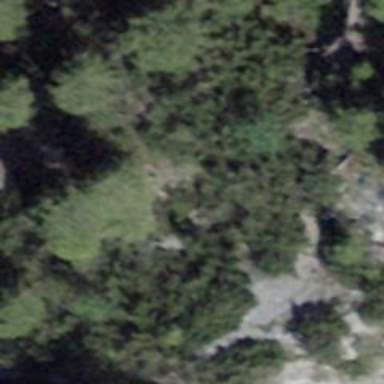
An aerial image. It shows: Natural cliff.